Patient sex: F
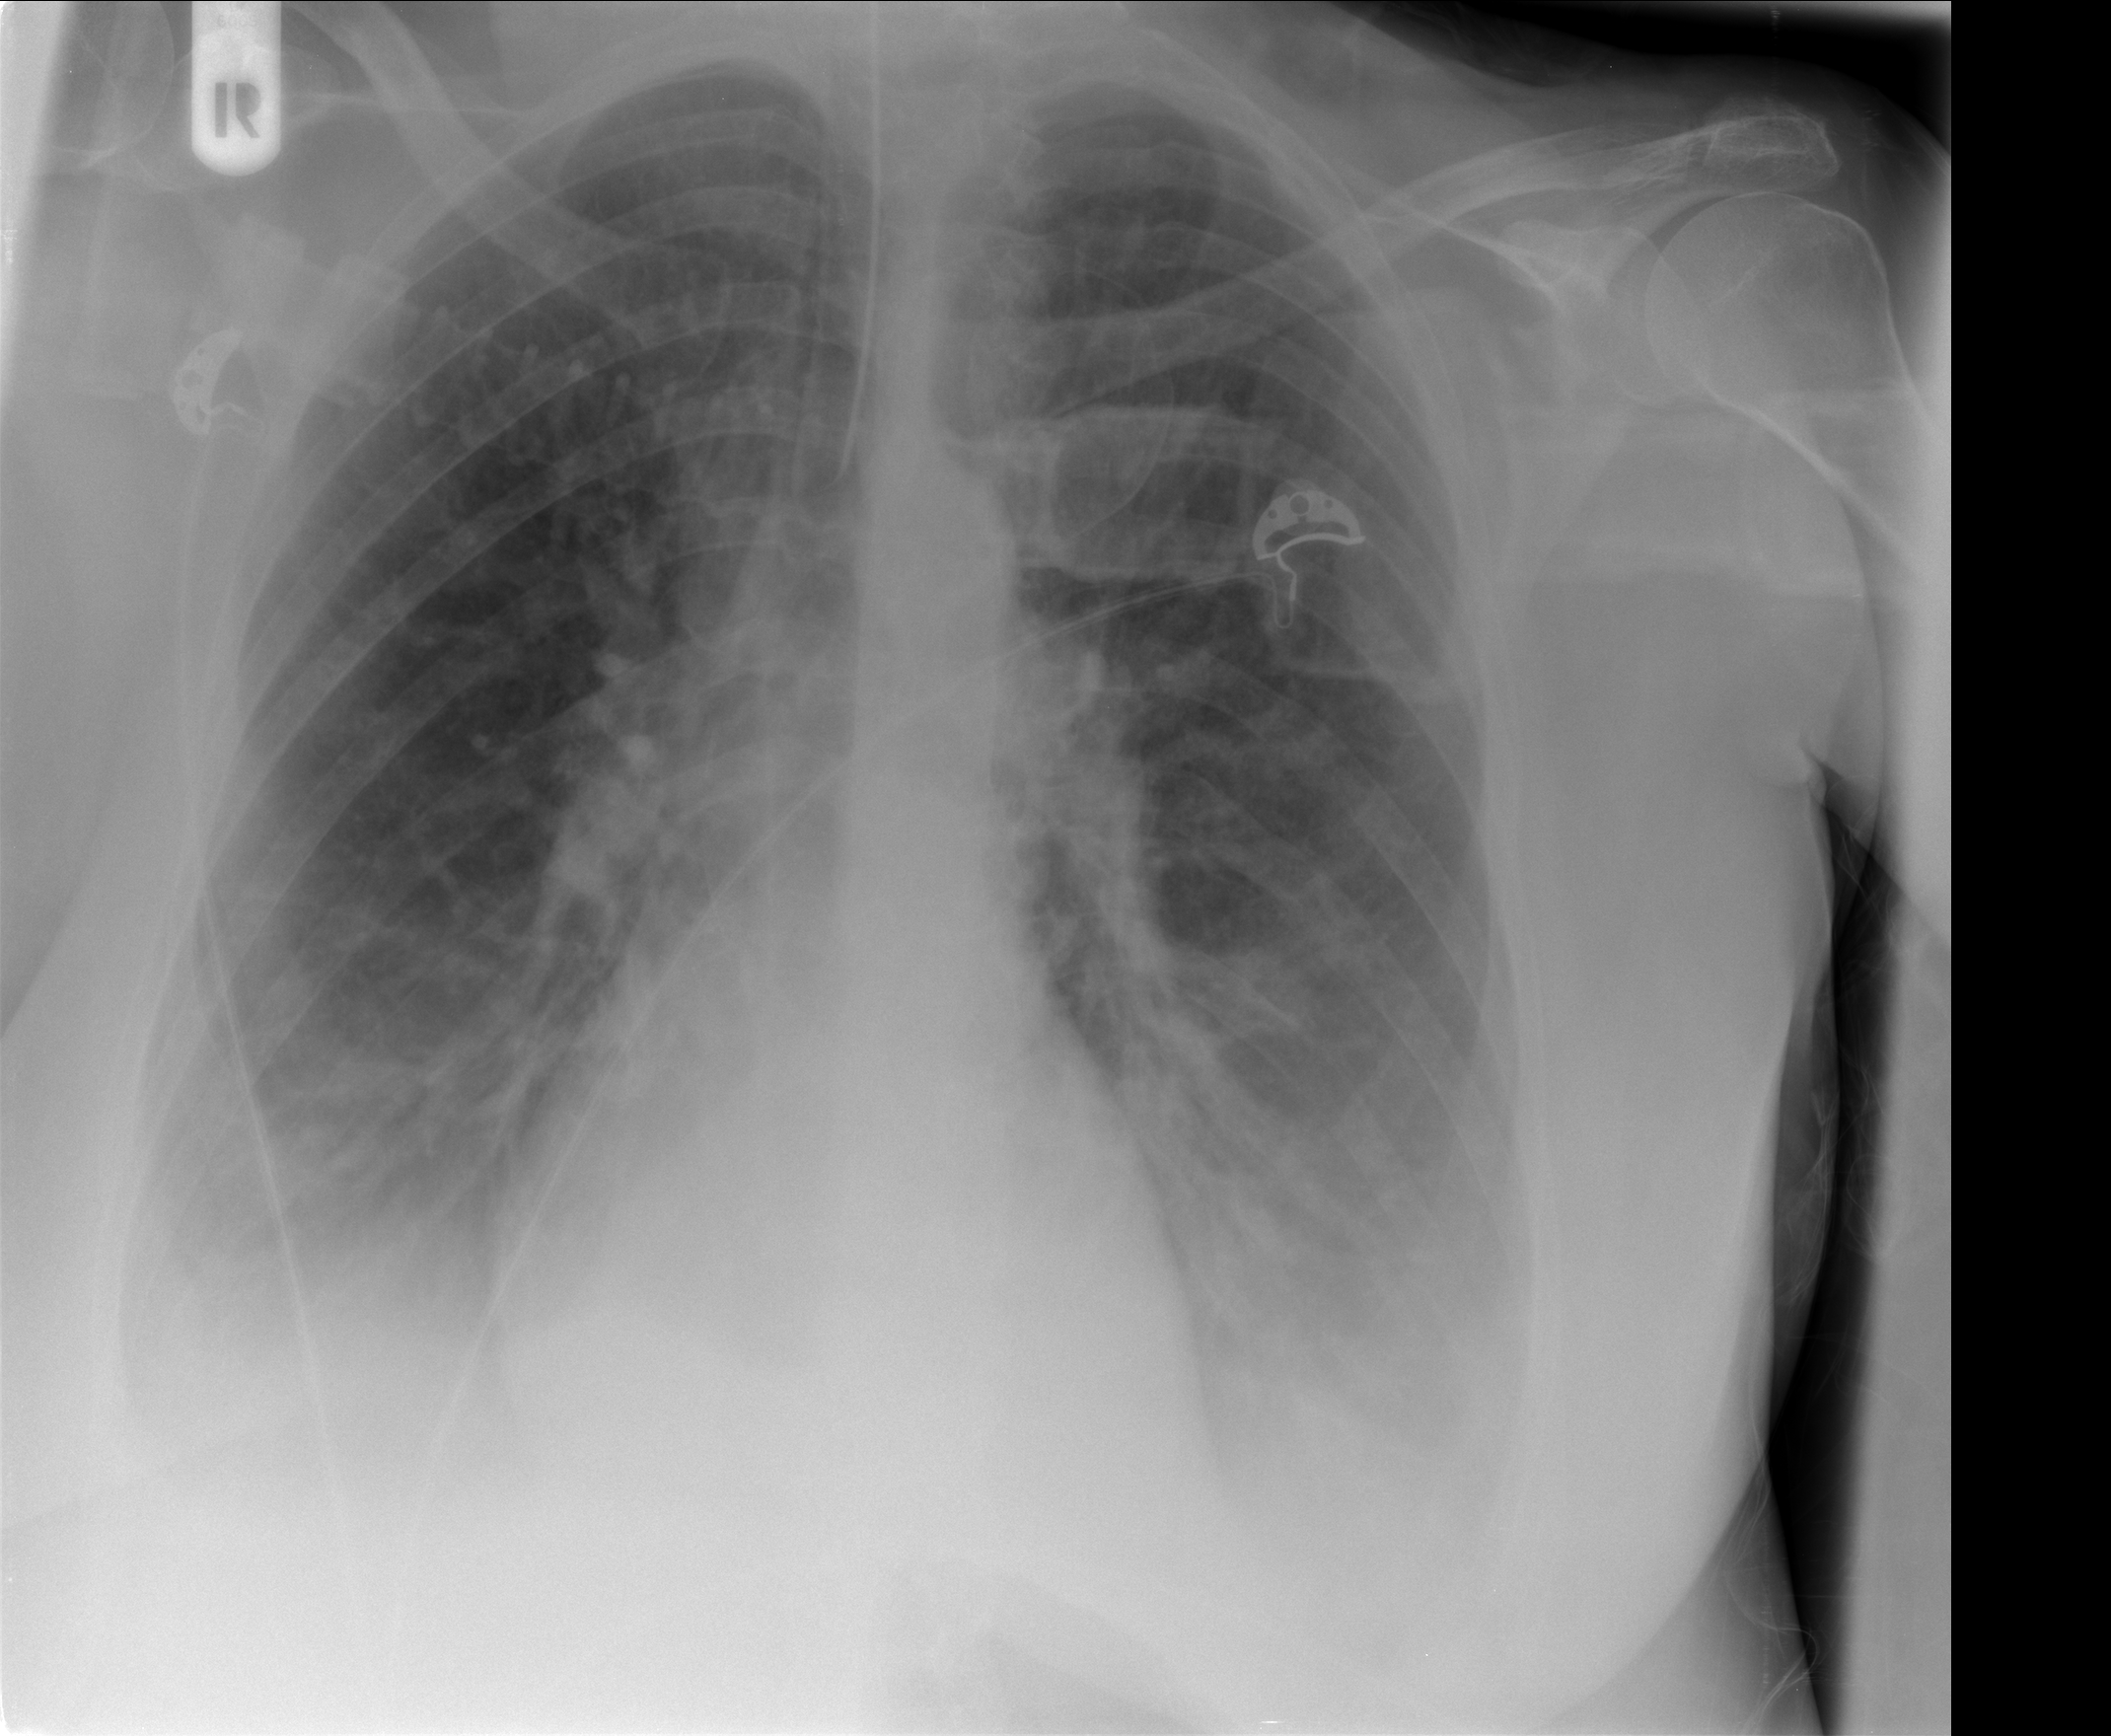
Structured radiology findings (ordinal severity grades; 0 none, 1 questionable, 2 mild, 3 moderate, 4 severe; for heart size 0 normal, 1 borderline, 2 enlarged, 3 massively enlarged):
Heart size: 0
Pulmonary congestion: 3
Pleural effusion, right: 2
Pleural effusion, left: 2
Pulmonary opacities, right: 2
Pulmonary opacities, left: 2
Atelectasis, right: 2
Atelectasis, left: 2